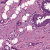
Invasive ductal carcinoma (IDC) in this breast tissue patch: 1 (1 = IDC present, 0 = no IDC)